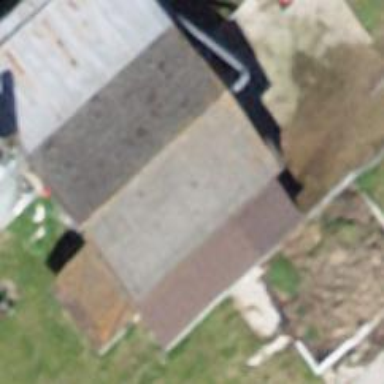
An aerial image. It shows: Building with tiled roof.